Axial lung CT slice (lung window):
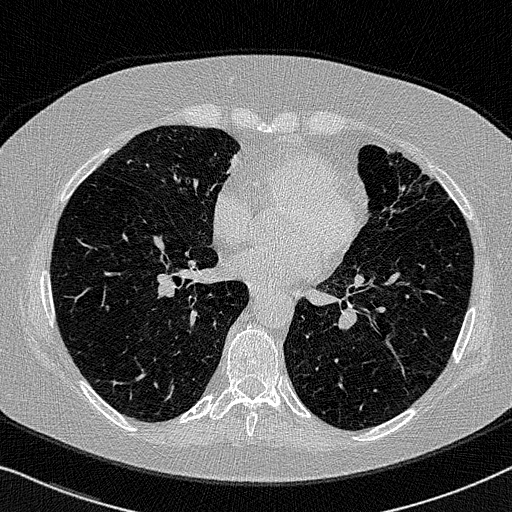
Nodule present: no